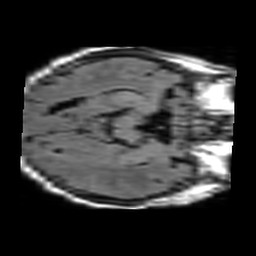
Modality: FLAIR
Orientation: axial
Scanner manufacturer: philips
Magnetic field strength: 1.5 T
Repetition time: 6 s
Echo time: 0.12 s